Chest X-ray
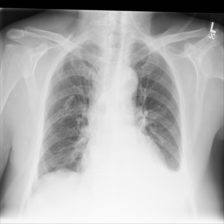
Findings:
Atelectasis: positive
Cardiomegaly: negative
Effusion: negative
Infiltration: negative
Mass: negative
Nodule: negative
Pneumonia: negative
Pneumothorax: negative
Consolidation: negative
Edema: negative
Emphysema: negative
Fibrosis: negative
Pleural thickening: negative
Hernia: negative